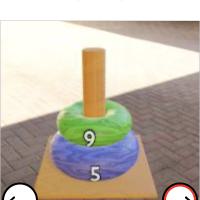
Task: sum
Answer: 14